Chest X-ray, PA view. Patient: 24 years old, sex F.
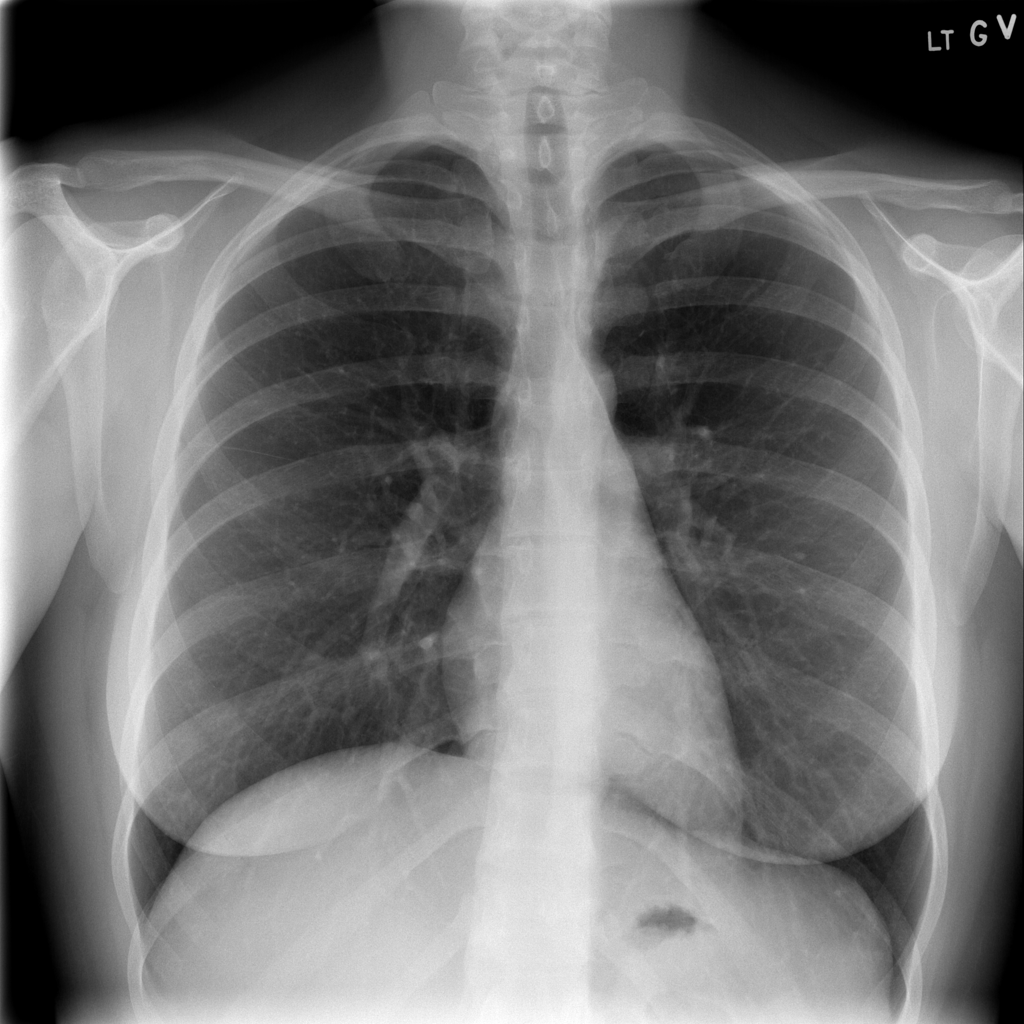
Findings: No Finding